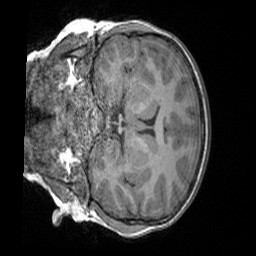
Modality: T1w
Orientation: coronal
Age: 7
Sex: male
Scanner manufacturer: siemens
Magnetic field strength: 3 T
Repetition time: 1.65 s
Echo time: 0.00203 s